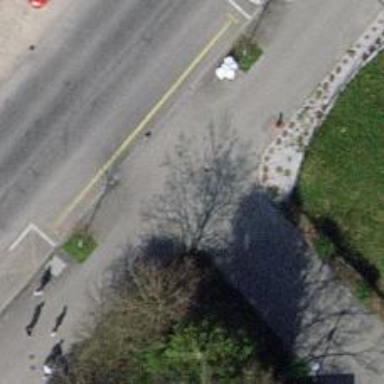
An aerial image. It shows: Service road with sidewalk alongside.